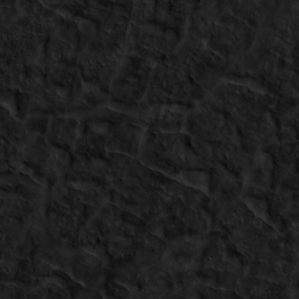
Label: non_frost